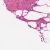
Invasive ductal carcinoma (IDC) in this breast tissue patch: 0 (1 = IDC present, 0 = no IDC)